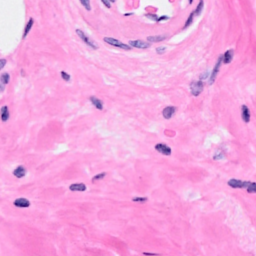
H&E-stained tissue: Breast